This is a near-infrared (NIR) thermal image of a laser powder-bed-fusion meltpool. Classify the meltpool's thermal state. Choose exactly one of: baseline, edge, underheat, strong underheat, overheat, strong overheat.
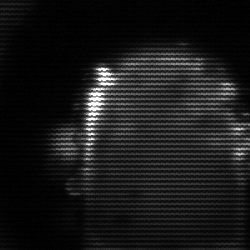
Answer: baseline